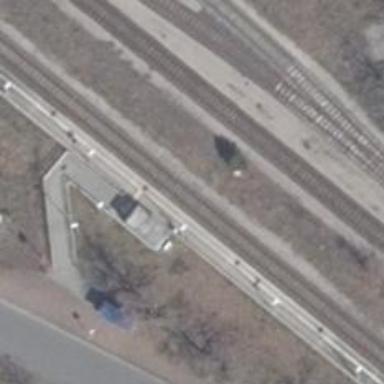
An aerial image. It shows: Public transport station located at railway halt.